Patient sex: M
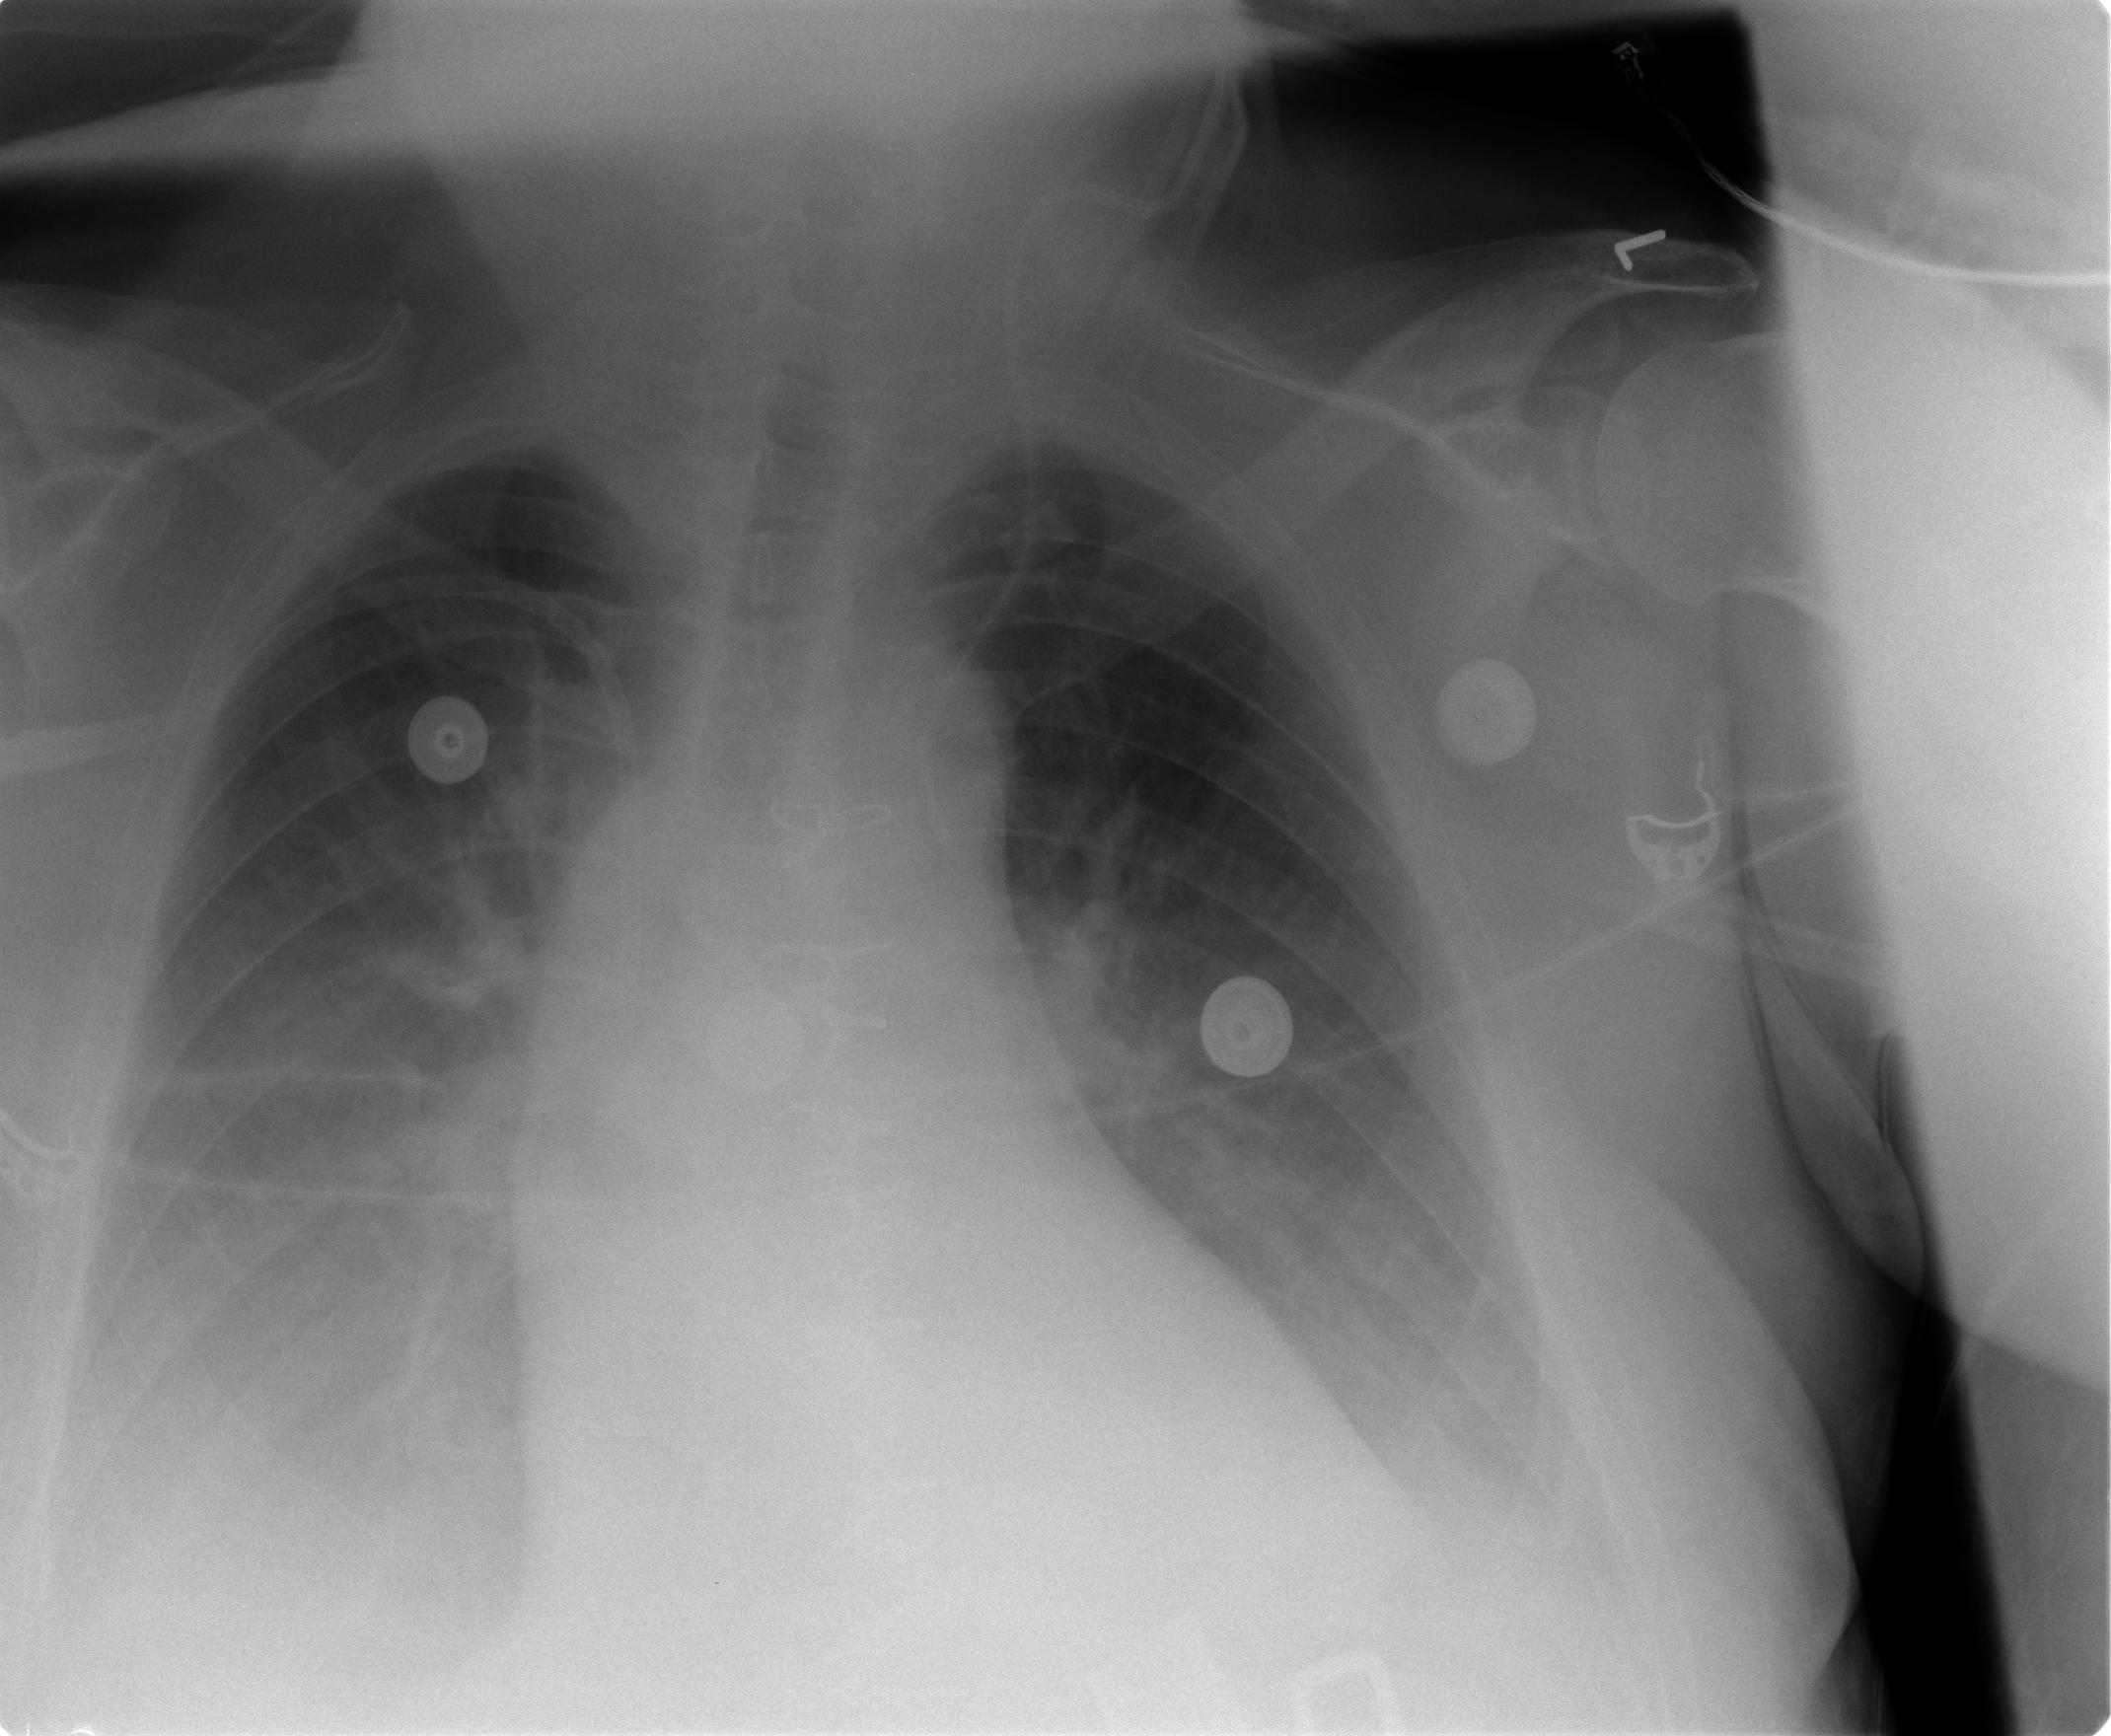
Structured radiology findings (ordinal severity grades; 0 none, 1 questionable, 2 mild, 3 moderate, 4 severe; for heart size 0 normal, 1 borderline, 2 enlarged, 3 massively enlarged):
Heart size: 2
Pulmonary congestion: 1
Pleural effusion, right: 3
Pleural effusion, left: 3
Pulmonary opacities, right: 0
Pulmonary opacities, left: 0
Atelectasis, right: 3
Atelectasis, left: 3